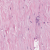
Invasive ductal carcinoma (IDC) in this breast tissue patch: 0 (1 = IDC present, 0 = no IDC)